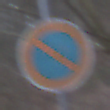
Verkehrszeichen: EingeschraenktesHalteverbot
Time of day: MorningAfternoon
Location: Outdoor (Nature)
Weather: Overcast
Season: Winter
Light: Natural